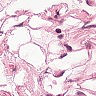
Metastatic tissue present: no